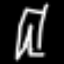
Label: pants